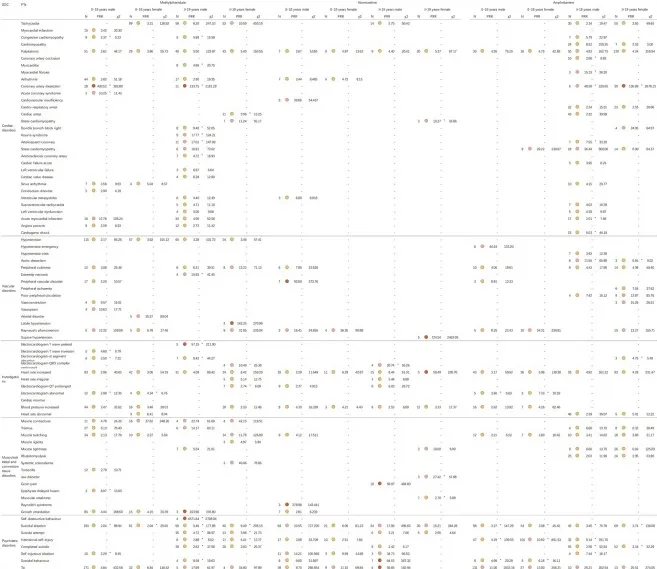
Signal strength for methylphenidate, atomoxetine, and amphetamine based on the PT level in FAERS. Abbreviations: FAERS, United States Food and Drug Administration Adverse Event Reporting System; PT, preferred term; SOC, System Organ Class.
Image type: chart (chart)